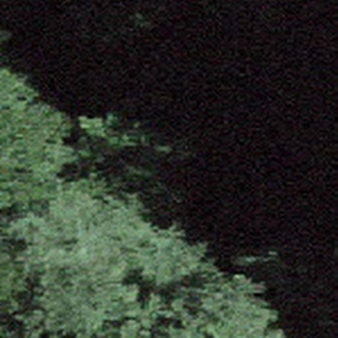
Label: other